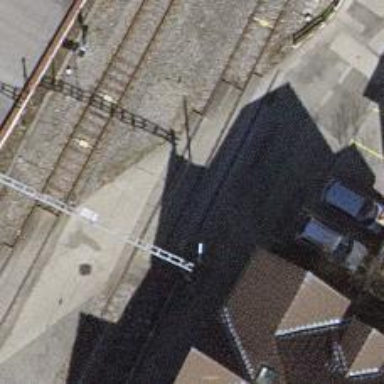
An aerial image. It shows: Railway level crossing.